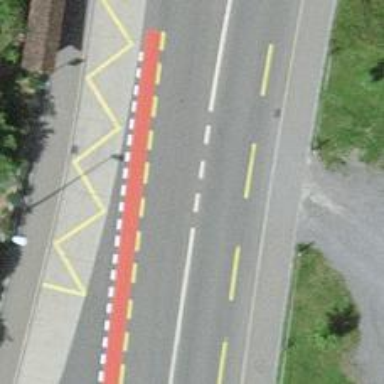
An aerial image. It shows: Primary highway with asphalt surface. It has designated lane for cyclists in both directions.